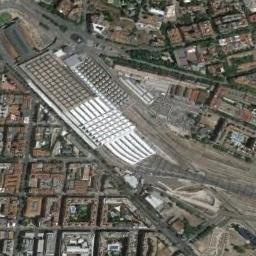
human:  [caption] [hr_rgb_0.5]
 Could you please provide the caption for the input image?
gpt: The railway station is next to some buildings and trees .

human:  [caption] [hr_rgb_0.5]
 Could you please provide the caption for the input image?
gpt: The railway station has lots of railways and a big building and the railway station is surrounded by a residential area .

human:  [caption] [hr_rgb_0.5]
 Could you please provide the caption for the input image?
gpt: There are many buildings of different shapes and sizes beside the railway station .

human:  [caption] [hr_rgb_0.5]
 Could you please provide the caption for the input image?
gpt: A well-equipped railway station in a crowded city .

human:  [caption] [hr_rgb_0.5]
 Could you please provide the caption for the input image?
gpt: There are many brown buildings around the railway station .